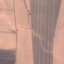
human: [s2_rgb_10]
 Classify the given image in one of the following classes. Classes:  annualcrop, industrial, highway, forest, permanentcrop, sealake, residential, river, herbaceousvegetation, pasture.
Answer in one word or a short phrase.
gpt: AnnualCrop